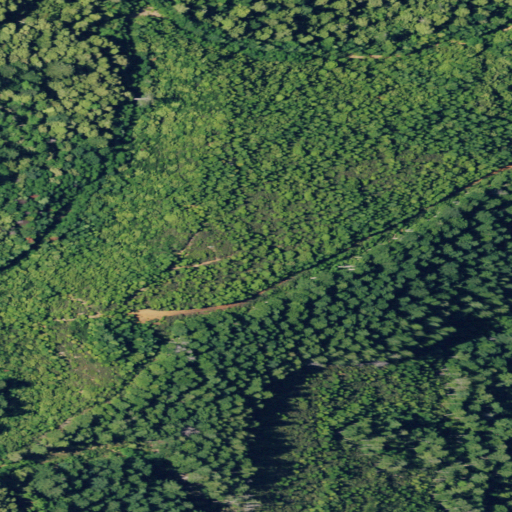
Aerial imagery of mountain in California named Childs Hill containing evergreen forest and mixed forest